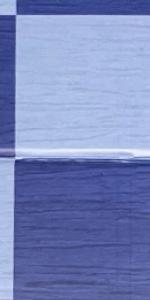
Label: Empty